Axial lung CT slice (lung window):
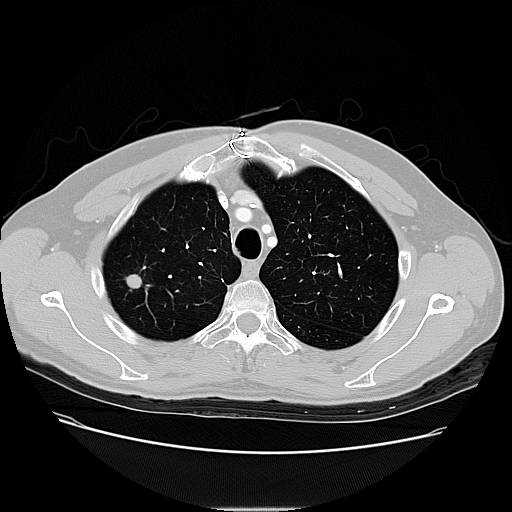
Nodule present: yes
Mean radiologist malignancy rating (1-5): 3